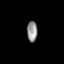
Tissue: prostate
Cell type: Fibroblasts
Senescence score: 0.6835
Nuclear area (px): 207
Mean DAPI intensity: 147.338